Interaction volume radius: 5 \u00c5
Interaction volume height: 25 \u00c5
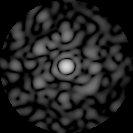
Disorder parameter: 0.7258